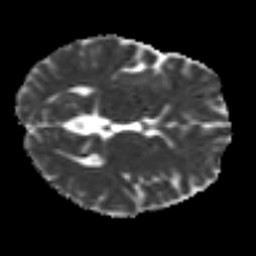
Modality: MD
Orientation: axial
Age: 34
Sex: female
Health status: ill
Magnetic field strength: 3 T
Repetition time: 9 s
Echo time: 0.093 s